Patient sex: M
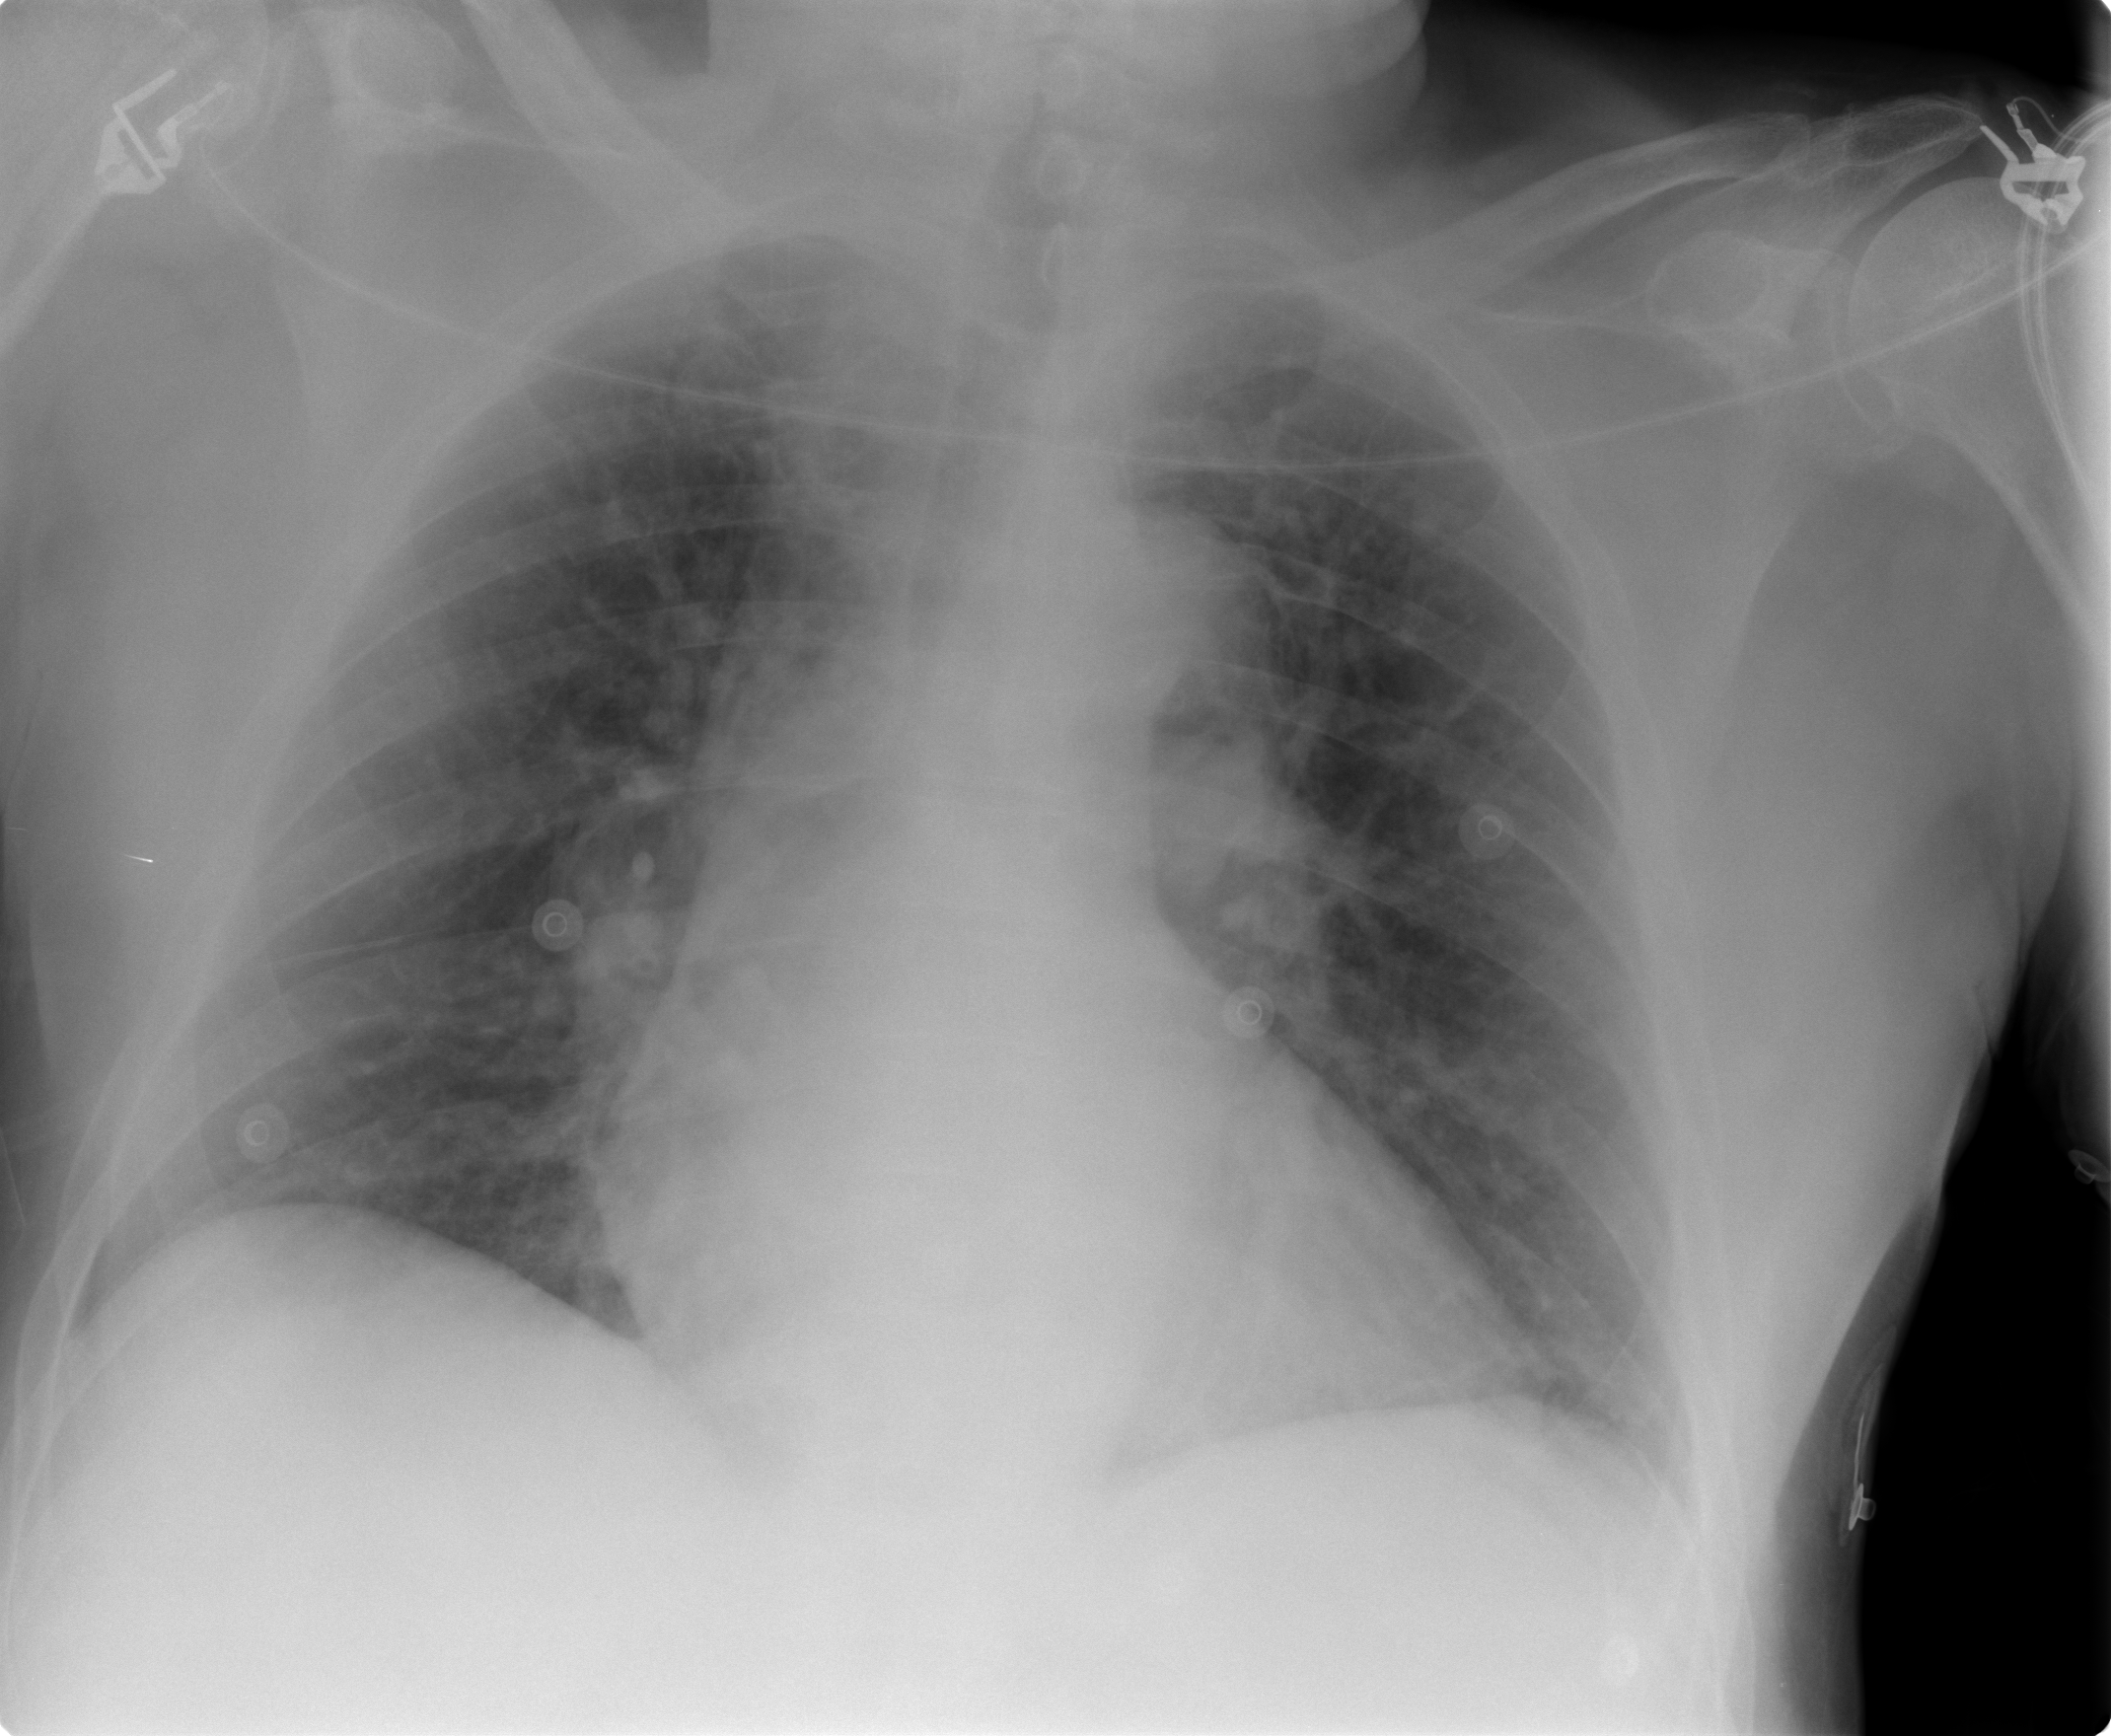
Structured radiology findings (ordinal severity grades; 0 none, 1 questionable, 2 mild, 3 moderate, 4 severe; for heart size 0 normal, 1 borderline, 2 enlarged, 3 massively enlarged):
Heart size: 2
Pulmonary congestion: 2
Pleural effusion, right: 1
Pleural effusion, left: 1
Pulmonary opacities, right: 2
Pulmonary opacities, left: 2
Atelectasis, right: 2
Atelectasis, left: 2